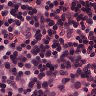
Metastatic tissue present: no